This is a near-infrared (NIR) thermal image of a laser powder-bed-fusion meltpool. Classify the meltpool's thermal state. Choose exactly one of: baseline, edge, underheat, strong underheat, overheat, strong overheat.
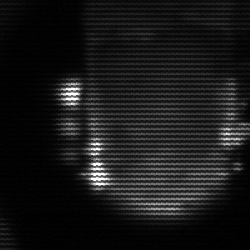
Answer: baseline